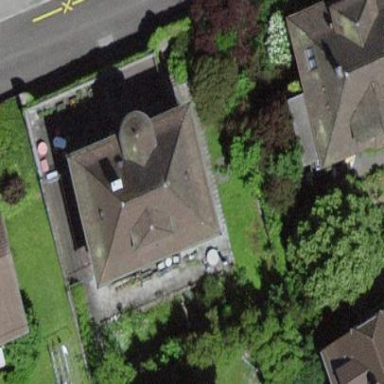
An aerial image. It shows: Building with hipped roof made of roof tiles.